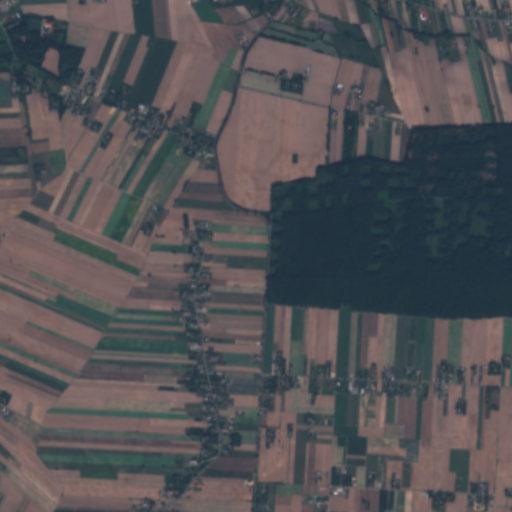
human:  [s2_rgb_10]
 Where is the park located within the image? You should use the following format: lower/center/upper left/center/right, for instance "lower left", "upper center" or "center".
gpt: The park is located in the upper left of the image.
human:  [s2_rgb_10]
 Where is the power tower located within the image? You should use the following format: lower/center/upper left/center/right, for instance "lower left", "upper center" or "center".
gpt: The power tower is located in the upper right of the image.
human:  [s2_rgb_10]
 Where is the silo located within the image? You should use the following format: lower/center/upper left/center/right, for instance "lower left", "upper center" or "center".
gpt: The silo is located in the lower right of the image.
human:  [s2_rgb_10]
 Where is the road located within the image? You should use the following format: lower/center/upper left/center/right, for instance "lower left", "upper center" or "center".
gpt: There is no road in the image.